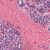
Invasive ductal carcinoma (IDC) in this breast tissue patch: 0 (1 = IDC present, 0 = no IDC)